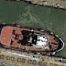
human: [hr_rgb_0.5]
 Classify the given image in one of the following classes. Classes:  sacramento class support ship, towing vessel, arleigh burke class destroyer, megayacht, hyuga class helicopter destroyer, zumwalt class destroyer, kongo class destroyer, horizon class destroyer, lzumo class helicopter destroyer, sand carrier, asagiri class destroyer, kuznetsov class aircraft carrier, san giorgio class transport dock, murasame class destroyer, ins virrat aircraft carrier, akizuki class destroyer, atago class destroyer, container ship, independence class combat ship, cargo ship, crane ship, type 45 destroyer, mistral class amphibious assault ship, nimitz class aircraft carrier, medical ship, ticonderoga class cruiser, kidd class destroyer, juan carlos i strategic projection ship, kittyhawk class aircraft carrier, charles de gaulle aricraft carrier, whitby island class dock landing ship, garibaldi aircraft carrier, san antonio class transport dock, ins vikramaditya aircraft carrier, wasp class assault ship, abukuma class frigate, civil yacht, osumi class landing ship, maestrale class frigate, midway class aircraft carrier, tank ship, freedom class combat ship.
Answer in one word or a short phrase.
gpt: Towing vessel